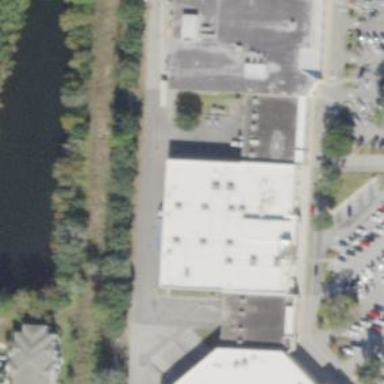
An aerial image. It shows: Retail building next to fitness center.